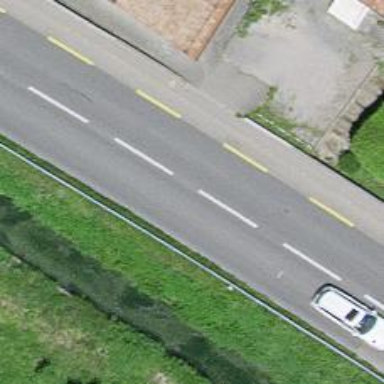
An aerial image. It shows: Primary highway with asphalt surface. There is lane designated for cycling on the left side.